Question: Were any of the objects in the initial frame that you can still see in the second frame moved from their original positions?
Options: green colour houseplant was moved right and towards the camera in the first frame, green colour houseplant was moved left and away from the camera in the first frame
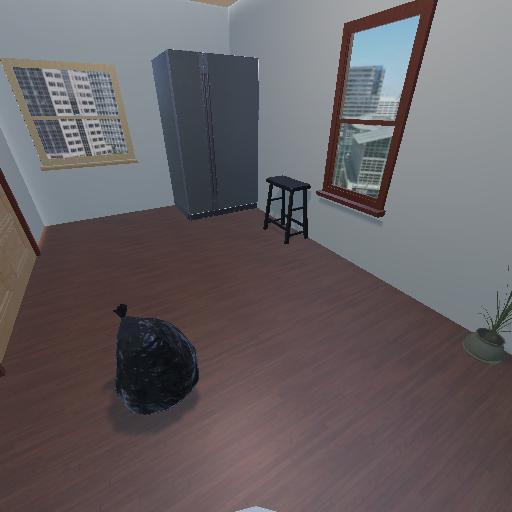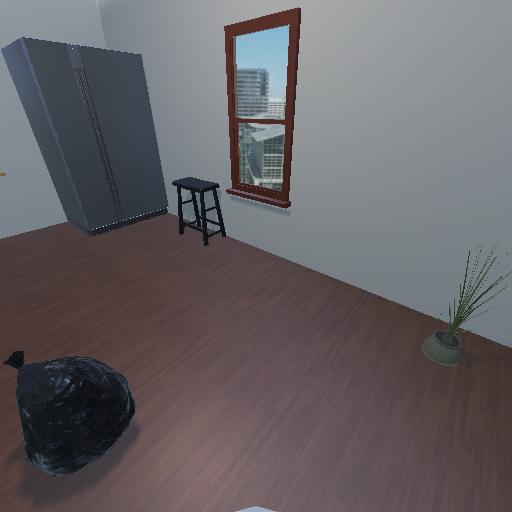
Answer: green colour houseplant was moved right and towards the camera in the first frame